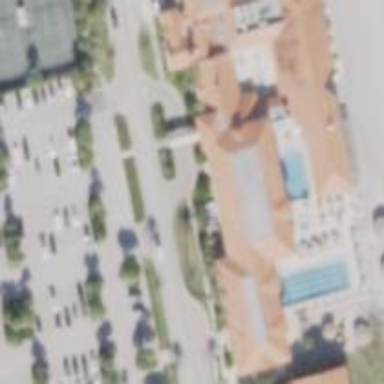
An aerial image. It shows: Beach resort building.